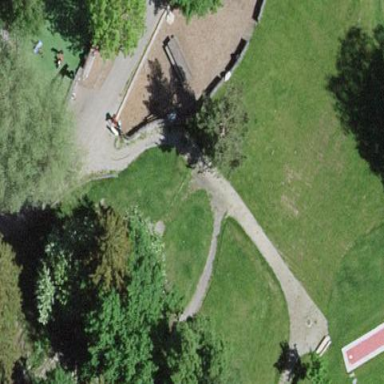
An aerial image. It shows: Lovely park for leisure and relaxation.